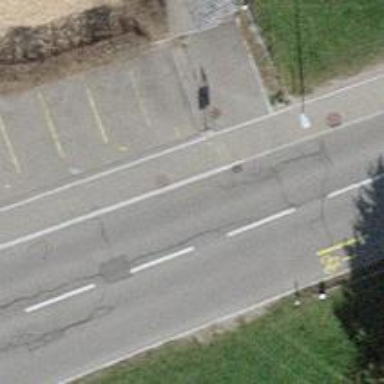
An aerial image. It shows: Public transport stop position.